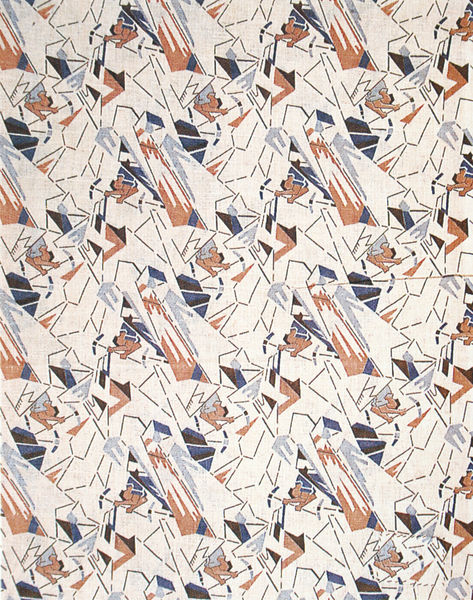
Titel: Stoffmusterentwurf "Der Bergmann"
Künstler: Wera Losewa
Standort: St. Petersburg
Institution: Museum des Muchina-Instituts für Industrie-Design
Schlagwörter: blau, schwarz, weiss, rot, muster, linien, entwurf